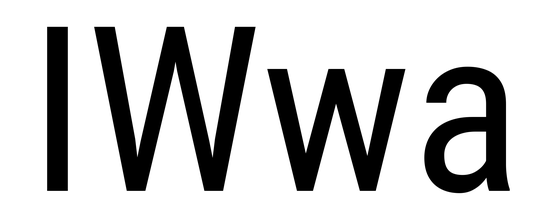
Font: Roboto_Condensed_Regular